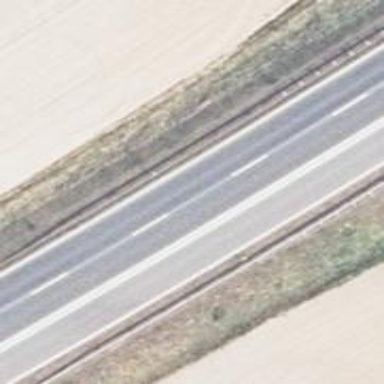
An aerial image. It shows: Asphalt motorway categorized as trunk road.